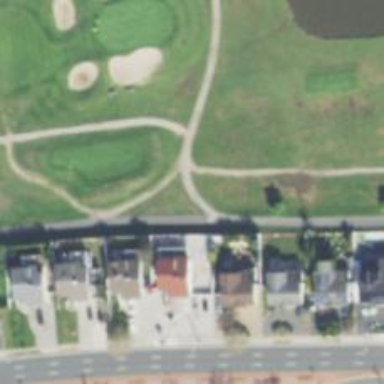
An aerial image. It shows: Pathway for golfing.